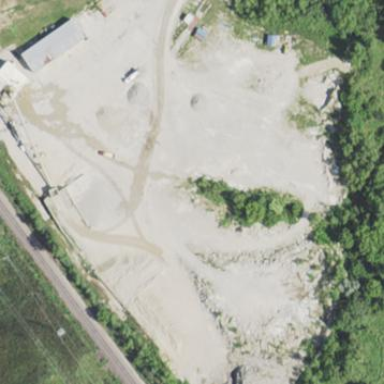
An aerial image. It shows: Quarry area.